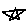
Label: star